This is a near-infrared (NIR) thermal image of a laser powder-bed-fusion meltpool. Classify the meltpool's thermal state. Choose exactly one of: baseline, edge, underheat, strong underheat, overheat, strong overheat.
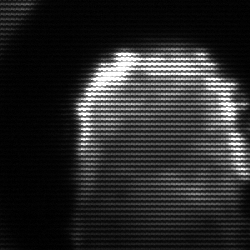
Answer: baseline